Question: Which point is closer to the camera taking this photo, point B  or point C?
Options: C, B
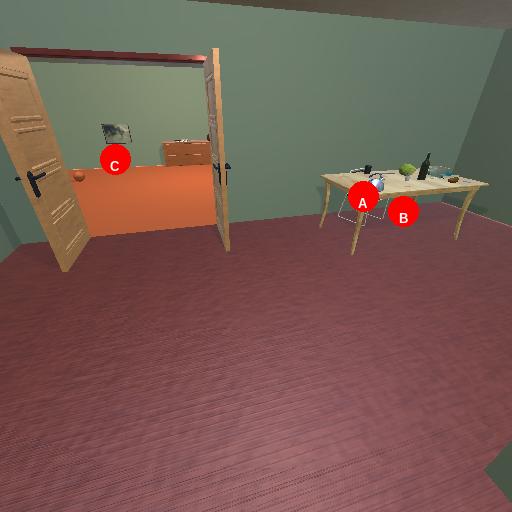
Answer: C